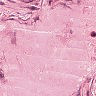
Metastatic tissue present: no